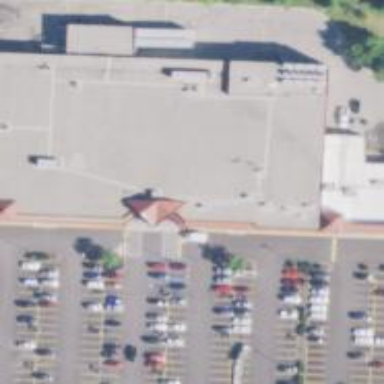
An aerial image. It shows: Supermarket.